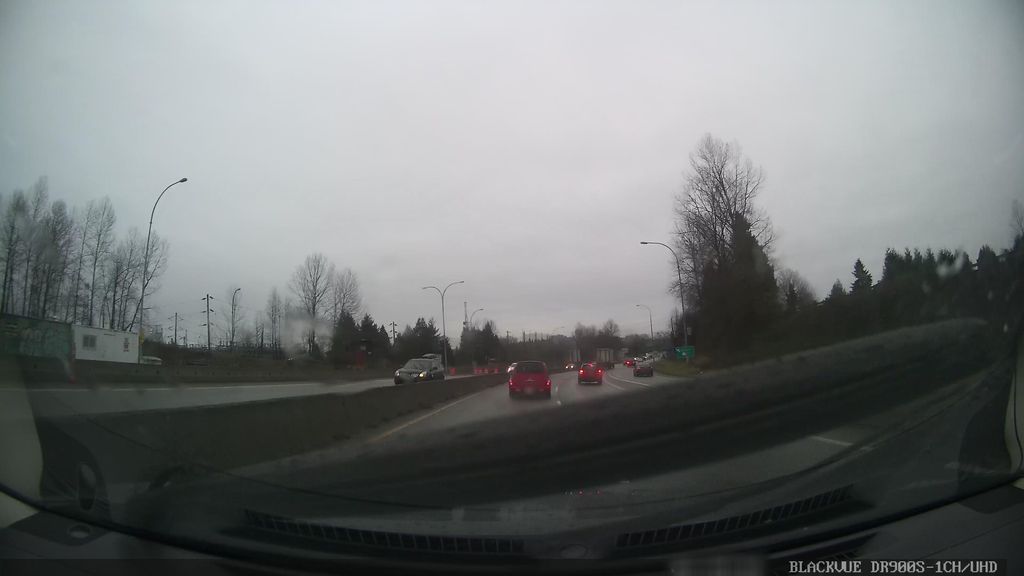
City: vancouver